Question: I set up the basic system to redirect non-login users to the login page
'''
// security.yaml
main:
lazy: true
provider: app_user_provider
form_login:
# "login" is the name of the route created previously
login_path: login
check_path: login
[...]
access_control:
- { path: ^/home, roles: ROLE_USER }
- { path: ^/login, roles: IS_AUTHENTICATED_ANONYMOUSLY }
'''
Everything works perfectly! When I'm not logged in, it redirects me properly to my login page.
On the other hand, when I am connected, I want the user to be redirected to home instead of having an error (which I currently have).

I know that the error is normal but I would like a redirection I find it cleaner, a redirection with an error message would be even better.
Here is my controller :
'''
class LoginController extends AbstractController
{
#[Route('/login', name: 'login')]
public function index(AuthenticationUtils $authenticationUtils): Response
{
// get the login error if there is one
$error = $authenticationUtils->getLastAuthenticationError();
// last username entered by the user
$lastUsername = $authenticationUtils->getLastUsername();
return $this->render('login/index.html.twig', [
'last_username' => $lastUsername,
'error' => $error,
]);
}
}
'''
My controller is similar to the symfony documentation at :
<URL>
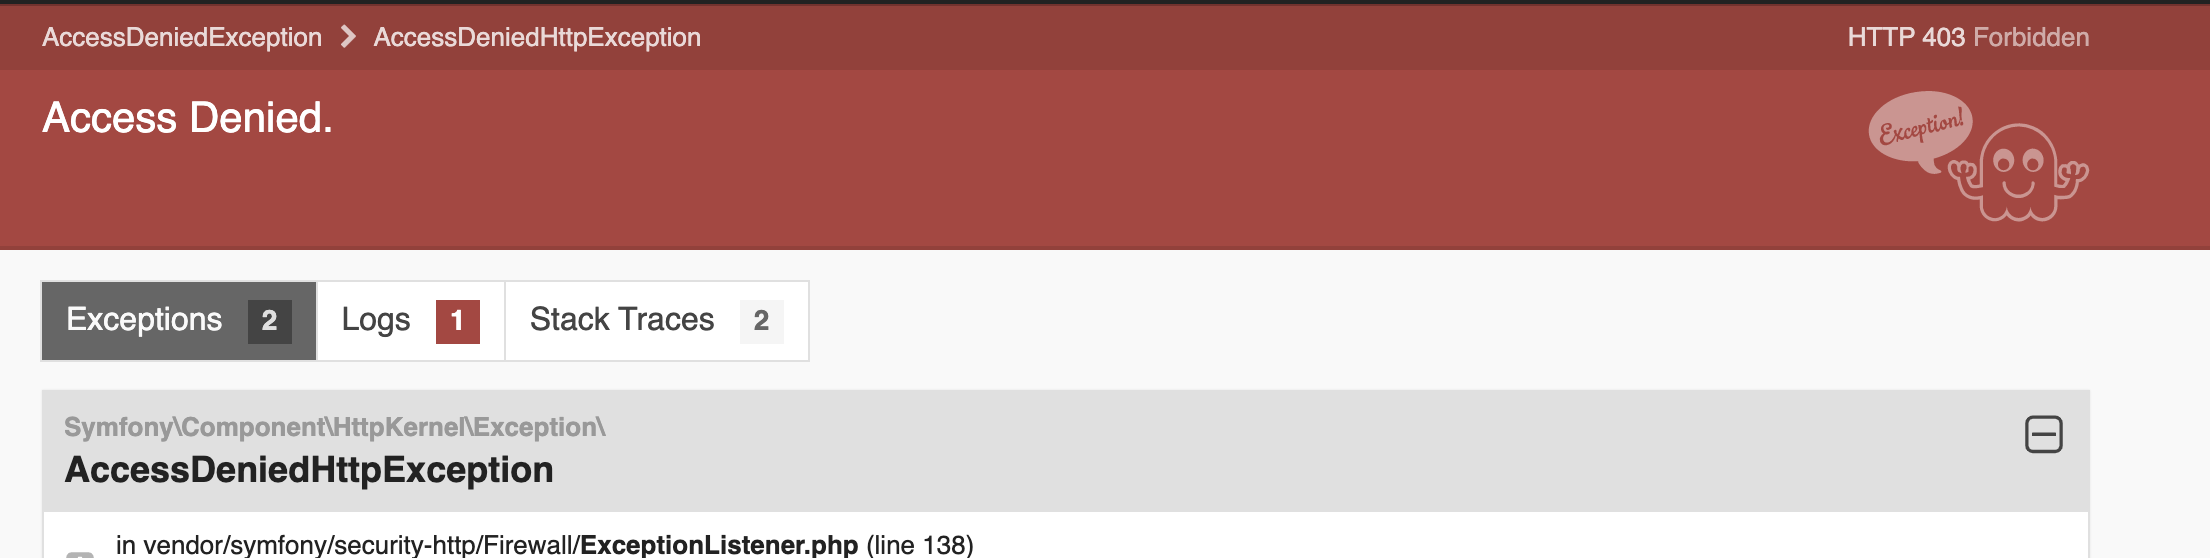
Answer: Add a redirect in your login method so that if the user is logged in, he will be redirected to any page you want.
You can autowire 'use Symfony\Component\Security\Core\User\UserInterface;' in your method to retrieve the logged in user (if its the case) without having to use 'TokenStorage'.
'''
/**
* @Route("/login", name="login")
*/
public function login(AuthenticationUtils $authenticationUtils, UserInterface $user = null): Response
{
if($user !== null){
$this->redirectToRoute('home');
}
// get the login error if there is one
$error = $authenticationUtils->getLastAuthenticationError();
// last username entered by the user
$lastUsername = $authenticationUtils->getLastUsername();
return $this->render('security/login.html.twig', ['last_username' => $lastUsername, 'error' => $error]);
}
'''